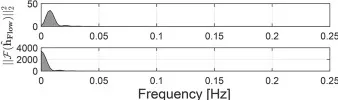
On the left partial linear contributions of the systemic variables on the cTOI, gray solid line, and pTOI, black solid line, estimated using SIDE-ObSP. From top to bottom, partial contribution from HR, MABP, SaO2, EtCO2, and ECMO flow. On the right the frequency response of the individual subsystems linking each input with the output. This response was computed as the amplitude of the Fourier transform of the estimated impulse responses obtained from SIDE-ObSP. The frequency responses are organized presenting the one related to the cerebral hemodynamics first followed by the one related to the peripheral hemodynamics, for each input variable.
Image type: chart (chart)